Question: I have take a reference of following <URL>
'''
- (void)viewDidLoad {
[super viewDidLoad];
self.termSwitch.layer.cornerRadius = 16.0;
[self SwitchStatus];
}
- (IBAction)SwitchStatusChange:(id)sender {
[self SwitchStatus];
}
- (void)SwitchStatus {
if ( self.termSwitch.on) {
[ self.termSwitch setThumbTintColor:[UIColor whiteColor]];
[ self.termSwitch setBackgroundColor:[UIColor clearColor]];
[ self.termSwitch setOnTintColor:[UIColor clearColor]];
}else{
[ self.termSwitch setTintColor:[UIColor clearColor]];
[ self.termSwitch setThumbTintColor:[UIColor whiteColor]];
[ self.termSwitch setBackgroundColor:[UIColor colorWithRed:0.384f green:0.859f blue:0.427f alpha:1.00f]];
}
}
'''

I have checked the below link but it doesn't work for me
<URL>
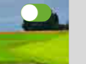
Answer: Your code makes no sense. You are not doing anything that would change the border color, so naturally the border color does not change. If you want a different border color, the border color:
'''
// s is a UISwitch
s.layer.borderWidth = 1
s.layer.borderColor = UIColor.whiteColor().CGColor
s.layer.cornerRadius = 16
'''